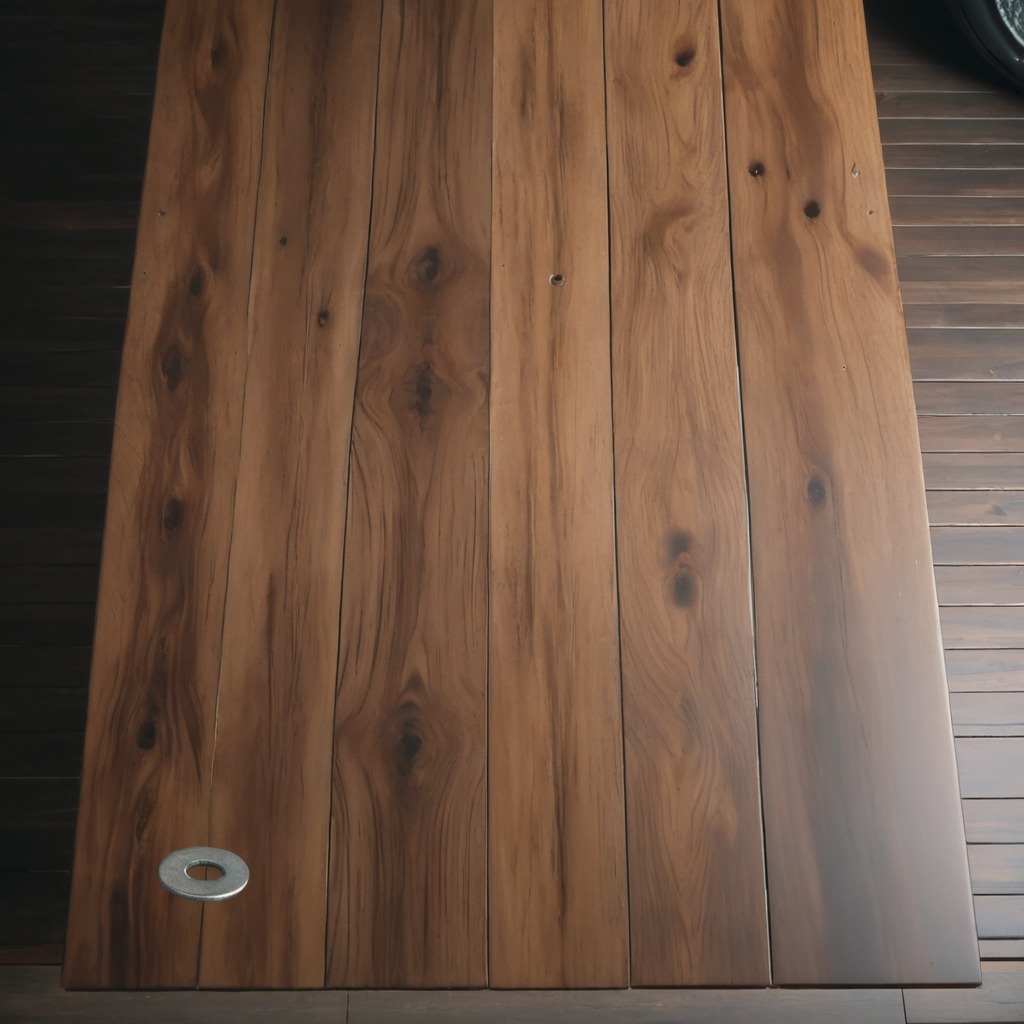
A flat metal washer is lying on an oil-spilled wooden table in a vintage motorcycle garage.